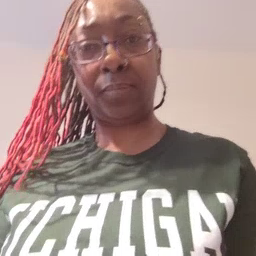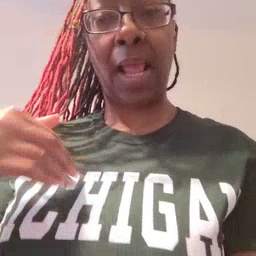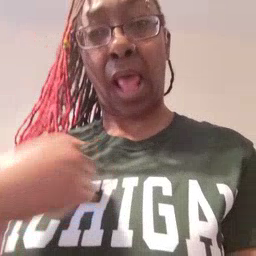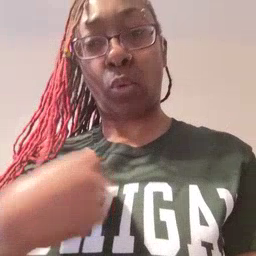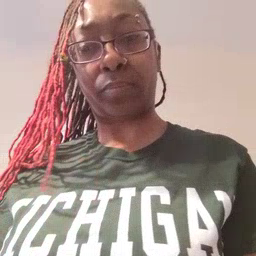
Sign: animal